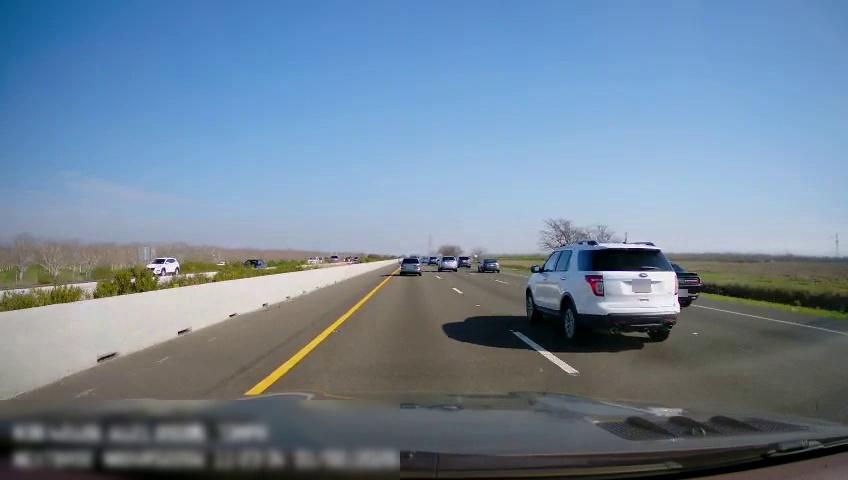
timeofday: Day
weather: Sunny
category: Drivable Space
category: Vehicles | Car
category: Vehicles | SUV
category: Vehicles | Car
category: Vehicles | Car
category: Vehicles | SUV
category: Vehicles | Car
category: Vehicles | SUV
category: Vehicles | SUV
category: Vehicles | SUV
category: Lanes | Current Lane
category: Lanes | Current Lane
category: Lanes | Alternate Lane
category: Lanes | Alternate Lane